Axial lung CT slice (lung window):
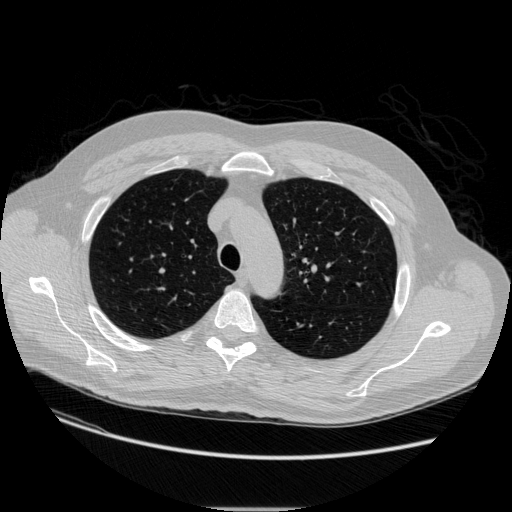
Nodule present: no